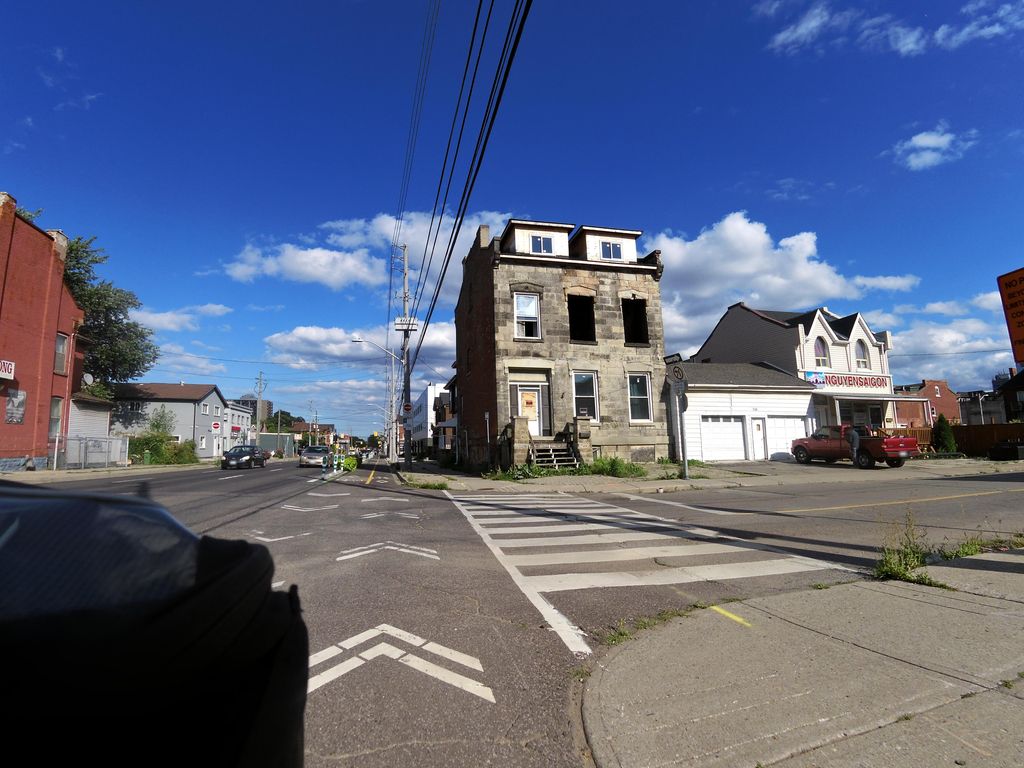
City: hamilton